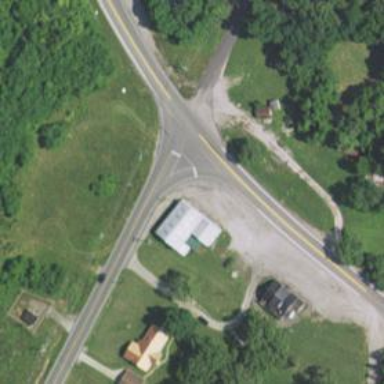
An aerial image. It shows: Road with stop sign.